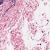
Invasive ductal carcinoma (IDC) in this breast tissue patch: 0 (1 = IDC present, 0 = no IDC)